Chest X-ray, PA view. Patient: 22 years old, sex F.
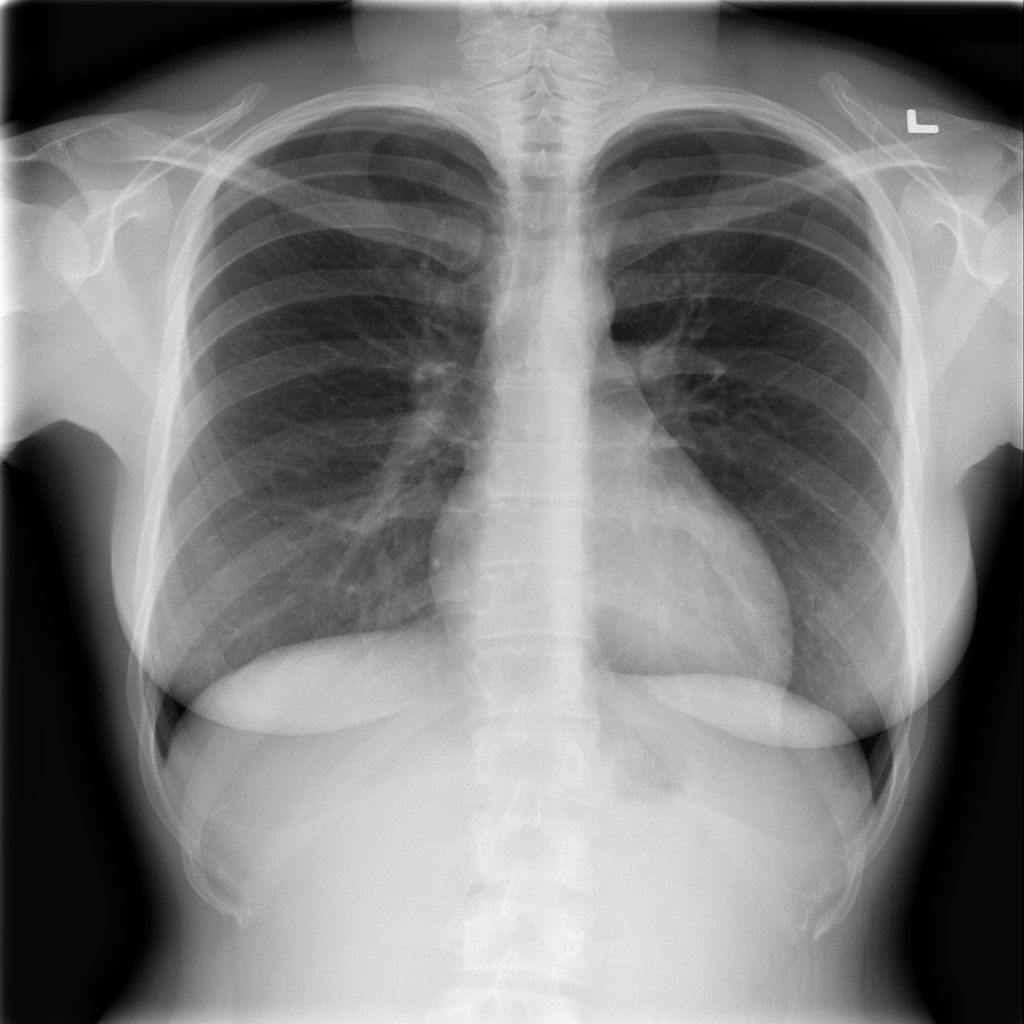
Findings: No Finding